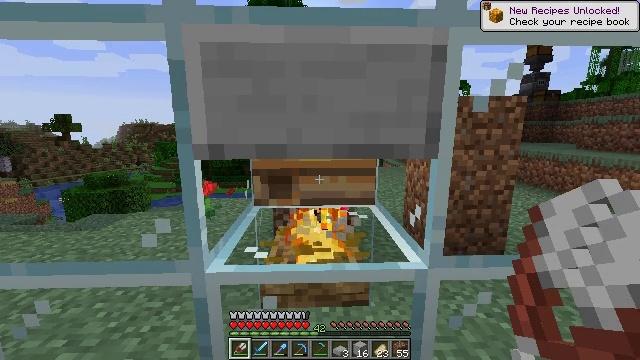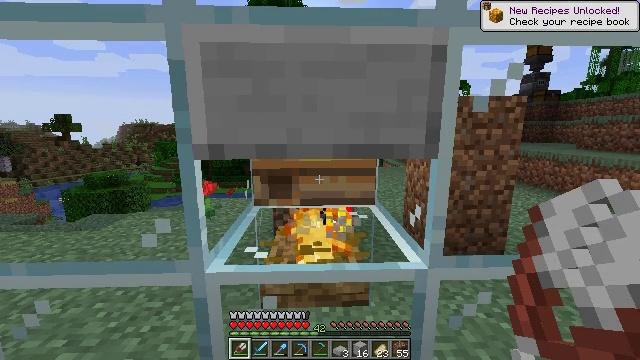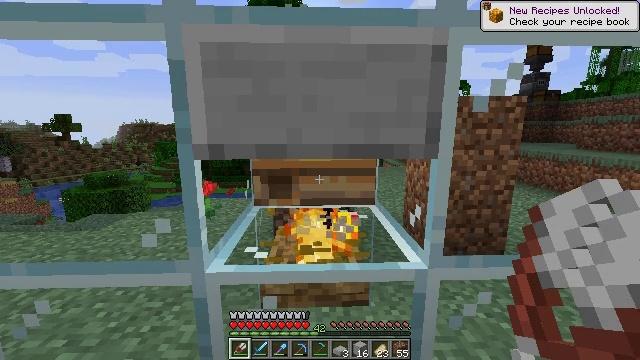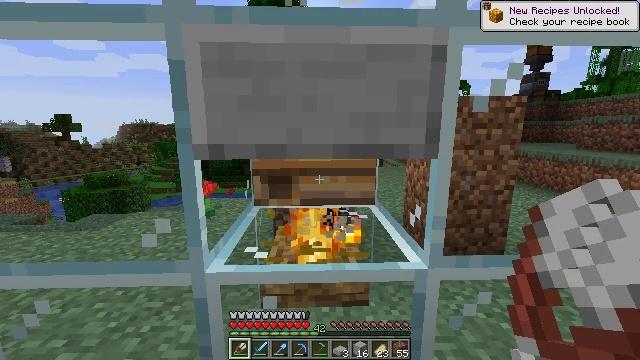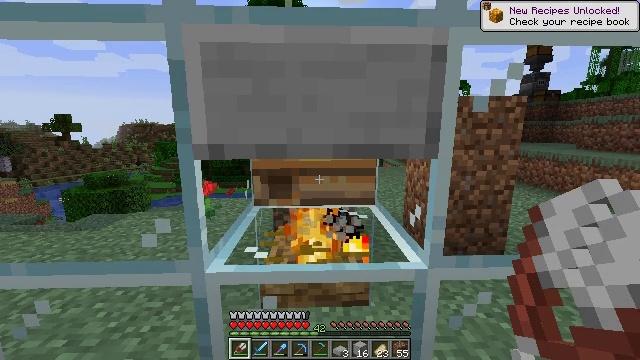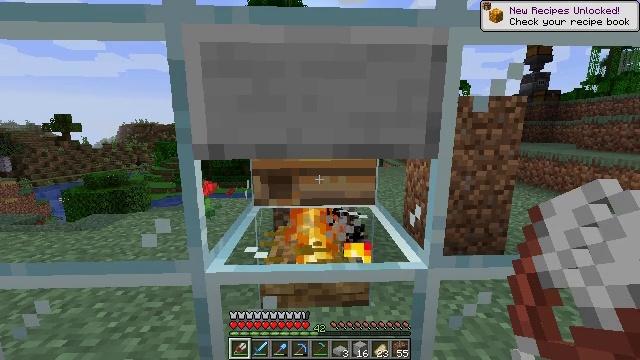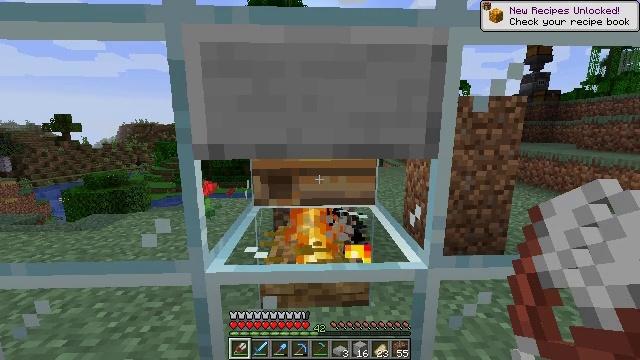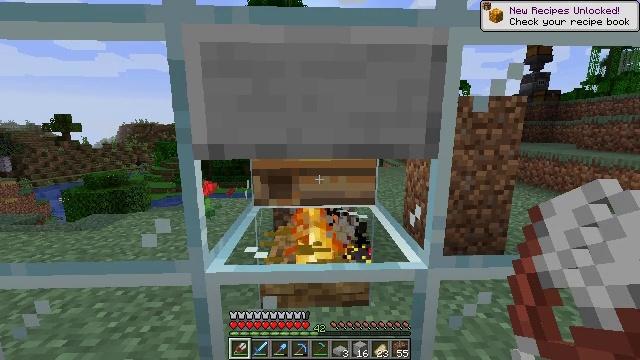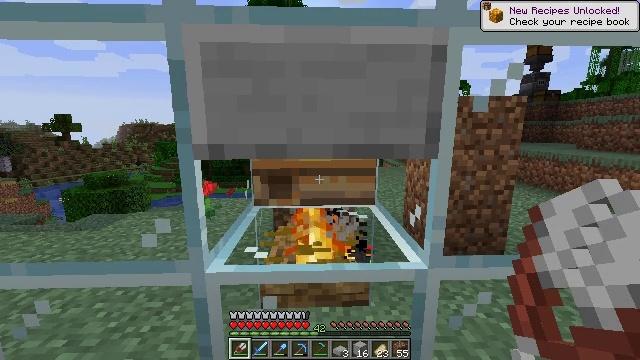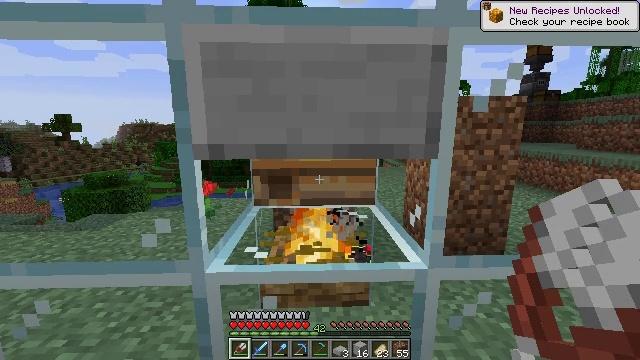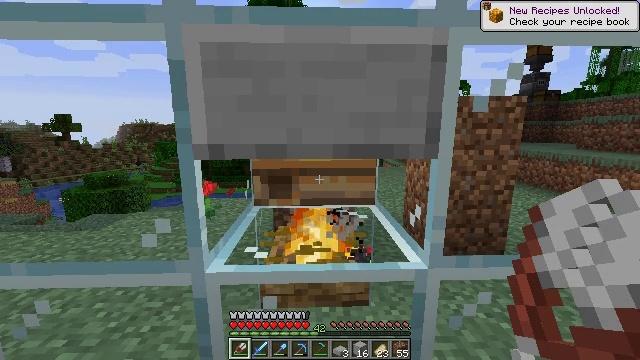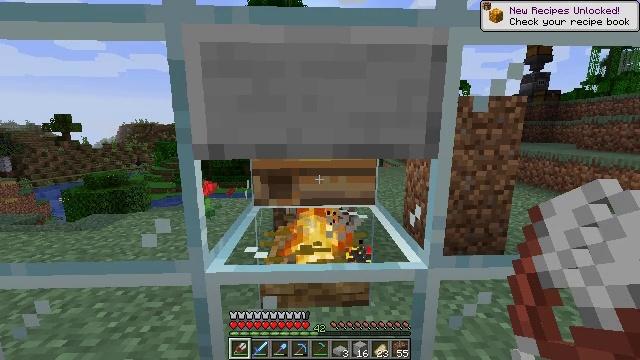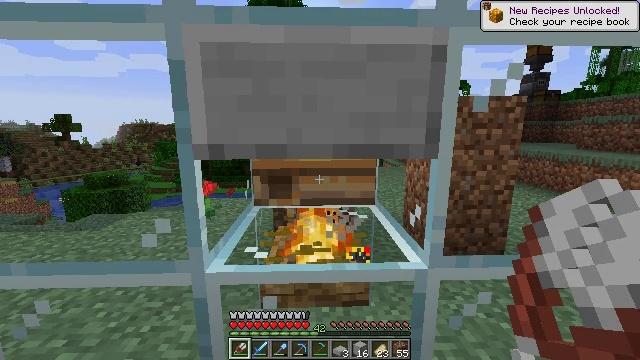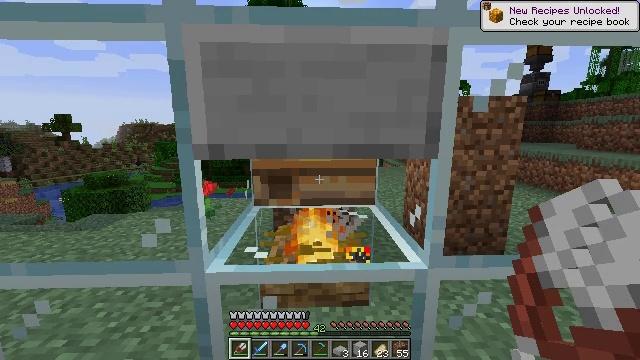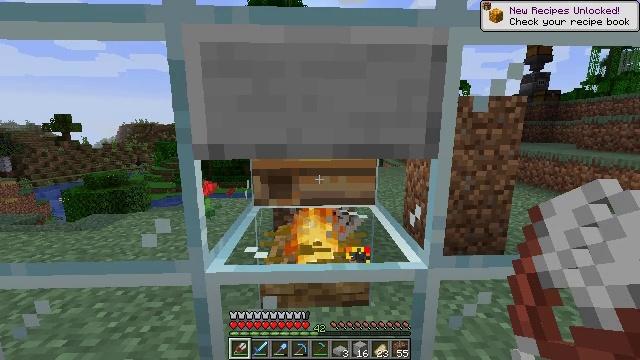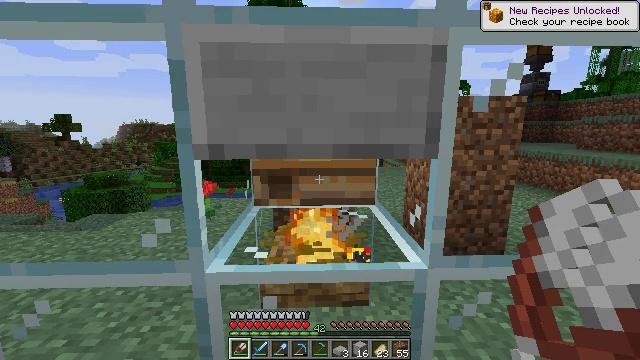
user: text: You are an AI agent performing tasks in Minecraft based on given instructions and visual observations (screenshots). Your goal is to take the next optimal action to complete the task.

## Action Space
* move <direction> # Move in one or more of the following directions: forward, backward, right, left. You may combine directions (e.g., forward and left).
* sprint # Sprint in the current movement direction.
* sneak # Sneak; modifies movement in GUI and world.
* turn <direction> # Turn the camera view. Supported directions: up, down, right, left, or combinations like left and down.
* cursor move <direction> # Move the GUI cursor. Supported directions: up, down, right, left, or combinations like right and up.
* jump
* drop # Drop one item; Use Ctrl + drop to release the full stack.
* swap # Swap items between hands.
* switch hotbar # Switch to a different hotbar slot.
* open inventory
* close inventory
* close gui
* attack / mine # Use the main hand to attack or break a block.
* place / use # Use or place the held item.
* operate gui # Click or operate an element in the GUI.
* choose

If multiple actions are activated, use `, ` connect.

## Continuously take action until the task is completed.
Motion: motion action
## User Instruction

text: Break the bee nest from a tree.
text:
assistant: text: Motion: no_op
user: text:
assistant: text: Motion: no_op
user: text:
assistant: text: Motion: no_op
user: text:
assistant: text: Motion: no_op
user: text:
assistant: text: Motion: no_op
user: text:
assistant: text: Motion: no_op
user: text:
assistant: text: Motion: no_op
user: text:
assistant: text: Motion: no_op
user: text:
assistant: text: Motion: no_op
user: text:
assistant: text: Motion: no_op
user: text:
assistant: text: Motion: no_op
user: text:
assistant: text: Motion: no_op
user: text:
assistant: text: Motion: no_op
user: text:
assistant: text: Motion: no_op
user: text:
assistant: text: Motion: no_op
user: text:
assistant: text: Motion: no_op
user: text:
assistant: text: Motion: no_op
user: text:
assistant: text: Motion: no_op
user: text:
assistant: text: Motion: no_op
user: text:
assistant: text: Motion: no_op
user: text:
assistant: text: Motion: no_op
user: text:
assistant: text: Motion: no_op
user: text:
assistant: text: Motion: no_op
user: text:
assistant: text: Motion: no_op
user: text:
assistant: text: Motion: no_op
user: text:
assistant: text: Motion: no_op
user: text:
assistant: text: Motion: no_op
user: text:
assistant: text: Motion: no_op
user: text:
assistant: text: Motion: no_op
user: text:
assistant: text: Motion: no_op